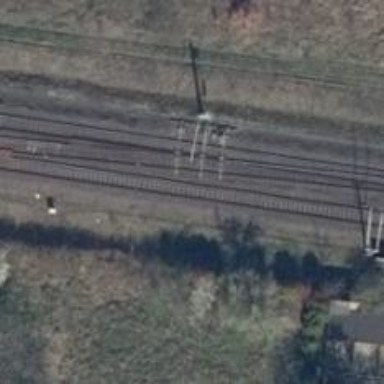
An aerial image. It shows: Railway with electrified contact lines.